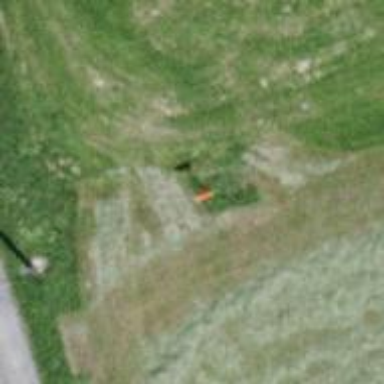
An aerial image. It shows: Pole with roof-covered pipeline marker.